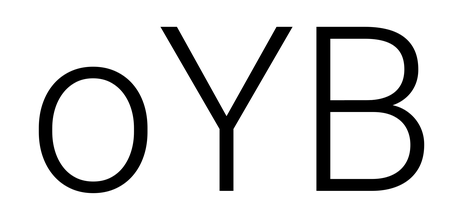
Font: Roboto_Light